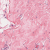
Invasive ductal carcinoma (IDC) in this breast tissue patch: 0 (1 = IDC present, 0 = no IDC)